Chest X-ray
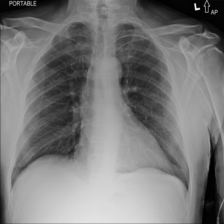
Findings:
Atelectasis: negative
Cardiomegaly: negative
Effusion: negative
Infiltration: negative
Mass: negative
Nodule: negative
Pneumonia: negative
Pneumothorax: negative
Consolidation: negative
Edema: negative
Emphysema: negative
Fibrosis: negative
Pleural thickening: negative
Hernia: negative